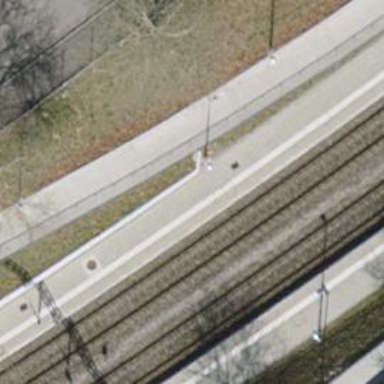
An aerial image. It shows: Railway track with contact line for electrification.